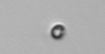
Label: nanoplankton_mix